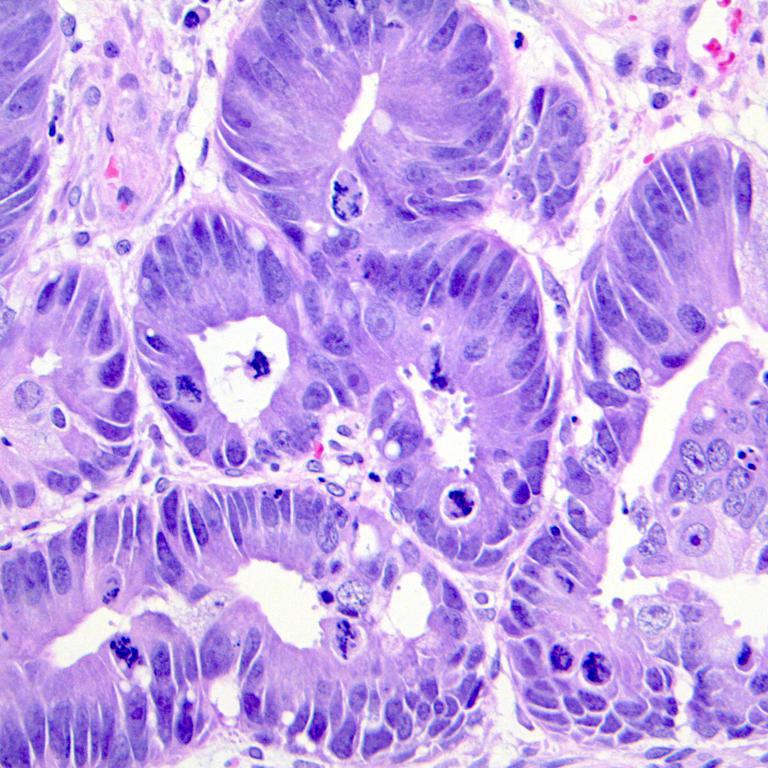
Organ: colon
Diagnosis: adenocarcinomas